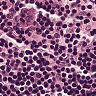
Metastatic tissue present: no